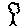
Label: tree